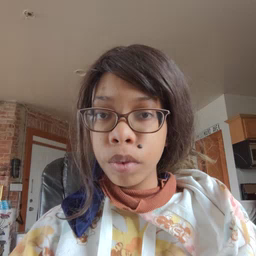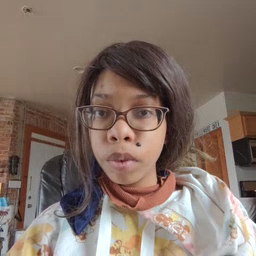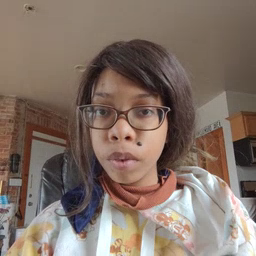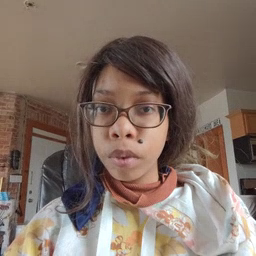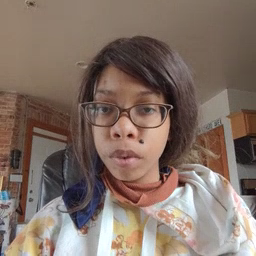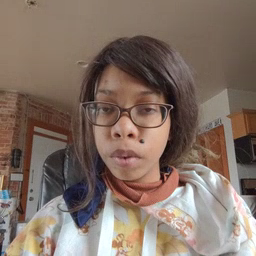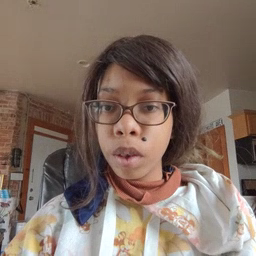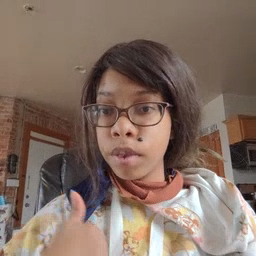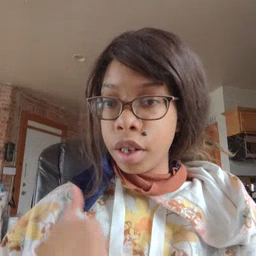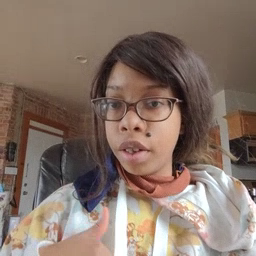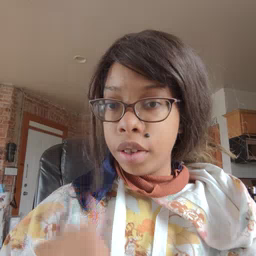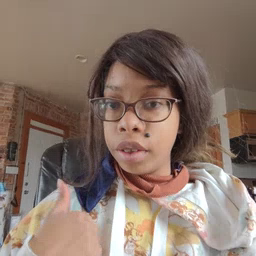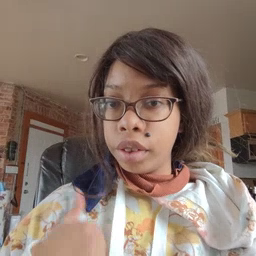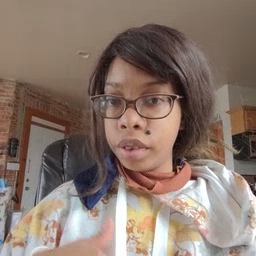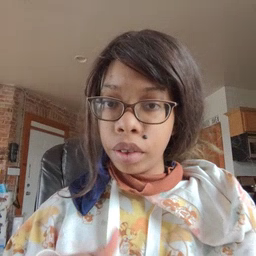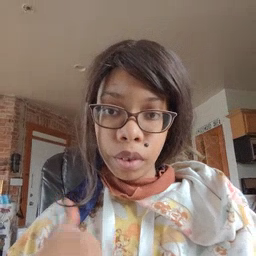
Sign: bath